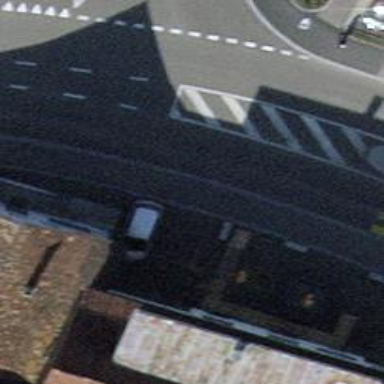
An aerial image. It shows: Asphalt sidewalk.